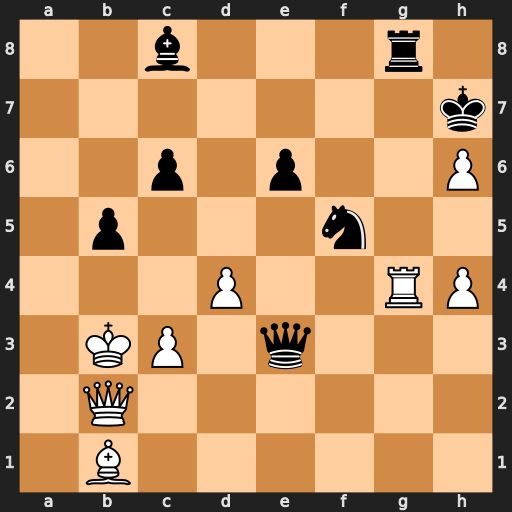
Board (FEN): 2b3r1/7k/2p1p2P/1p3n2/3P2RP/1KP1q3/1Q6/1B6
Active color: w
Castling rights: -
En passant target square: -
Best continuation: Rxg8 Kxg8 Bxf5